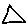
Label: triangle